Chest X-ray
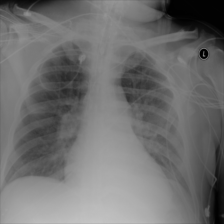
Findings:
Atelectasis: negative
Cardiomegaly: negative
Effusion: negative
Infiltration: negative
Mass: negative
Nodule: negative
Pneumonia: negative
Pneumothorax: negative
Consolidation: negative
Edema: negative
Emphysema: negative
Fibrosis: negative
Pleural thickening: negative
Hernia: negative